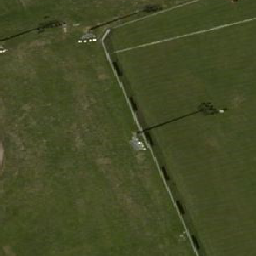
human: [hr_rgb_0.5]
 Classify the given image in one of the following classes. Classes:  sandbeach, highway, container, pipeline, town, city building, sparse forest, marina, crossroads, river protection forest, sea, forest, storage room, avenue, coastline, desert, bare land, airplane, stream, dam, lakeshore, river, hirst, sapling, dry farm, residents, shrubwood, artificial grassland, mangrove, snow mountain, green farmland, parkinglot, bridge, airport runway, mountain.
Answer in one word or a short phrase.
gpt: artificial grassland